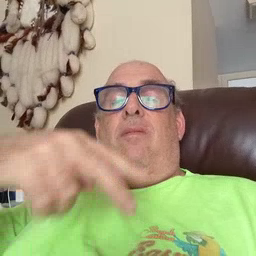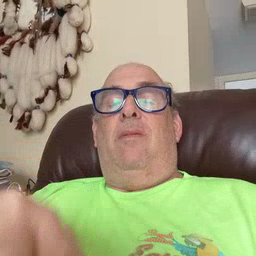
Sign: dance